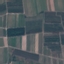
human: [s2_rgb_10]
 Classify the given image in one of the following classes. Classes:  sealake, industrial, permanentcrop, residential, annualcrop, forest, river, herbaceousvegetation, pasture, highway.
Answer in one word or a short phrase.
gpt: PermanentCrop